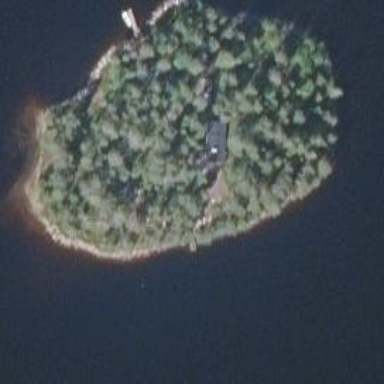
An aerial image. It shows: Islet.